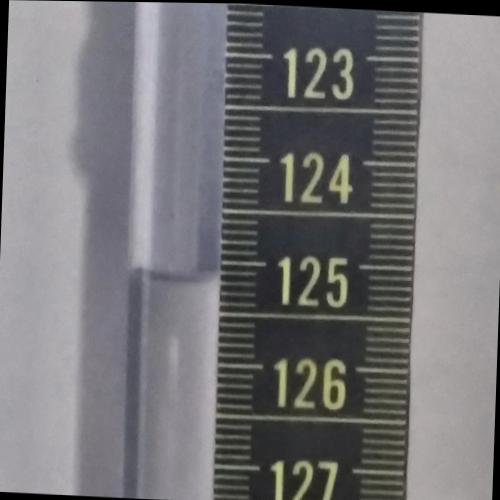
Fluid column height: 125.2 cm